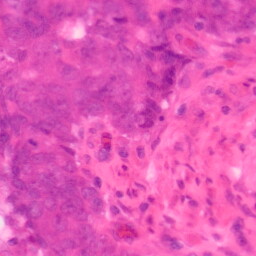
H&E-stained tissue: Colon